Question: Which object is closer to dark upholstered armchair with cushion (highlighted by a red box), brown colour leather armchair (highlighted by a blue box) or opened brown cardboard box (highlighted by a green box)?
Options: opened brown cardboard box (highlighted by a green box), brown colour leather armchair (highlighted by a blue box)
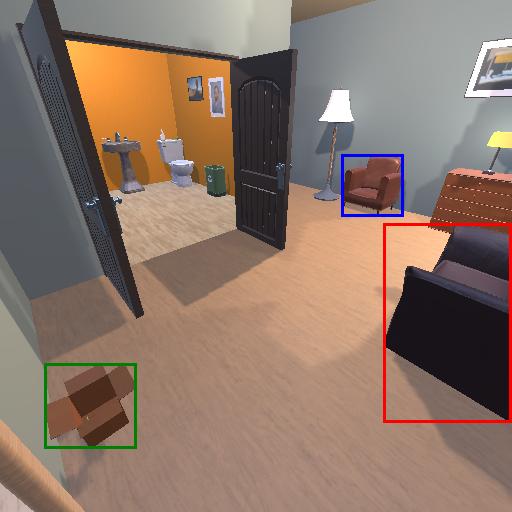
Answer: opened brown cardboard box (highlighted by a green box)